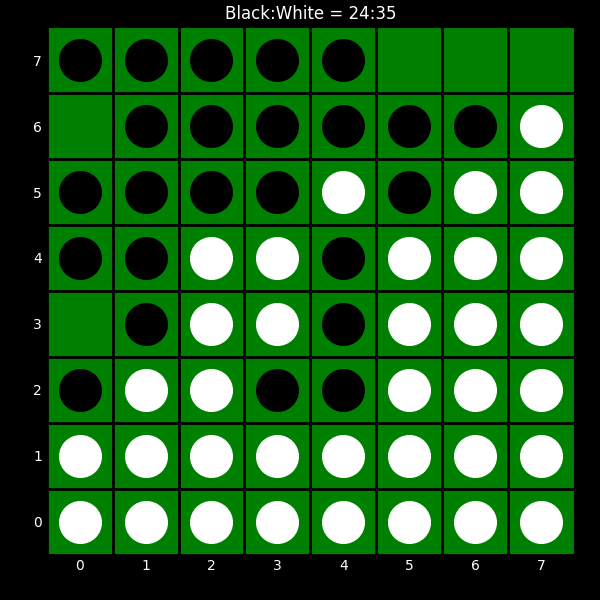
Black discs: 24
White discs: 35